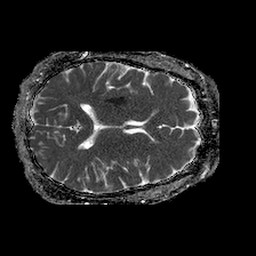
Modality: ADC
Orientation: axial
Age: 48
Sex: female
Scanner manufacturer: philips
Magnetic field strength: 1.5 T
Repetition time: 4.6 s
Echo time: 0.08631 s